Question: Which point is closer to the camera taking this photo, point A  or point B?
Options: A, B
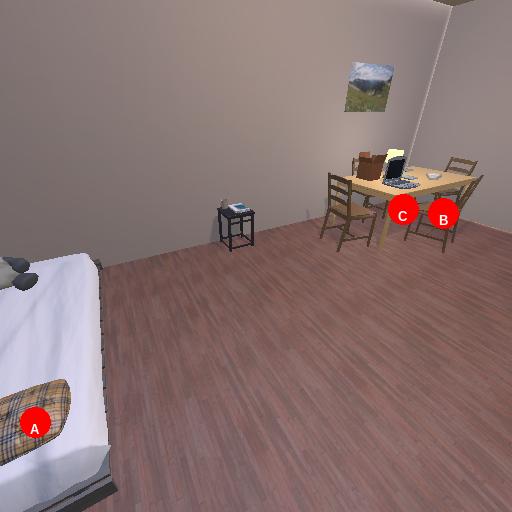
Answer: A